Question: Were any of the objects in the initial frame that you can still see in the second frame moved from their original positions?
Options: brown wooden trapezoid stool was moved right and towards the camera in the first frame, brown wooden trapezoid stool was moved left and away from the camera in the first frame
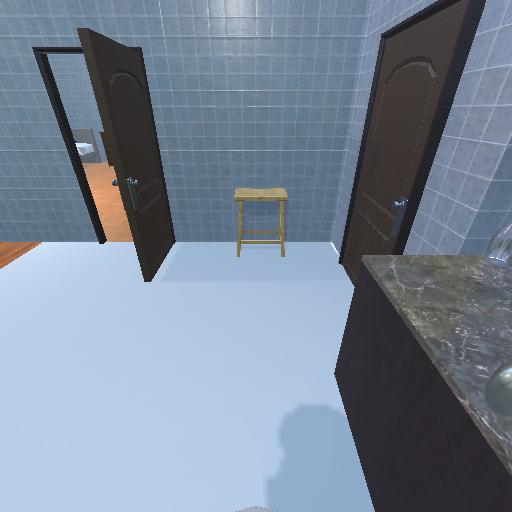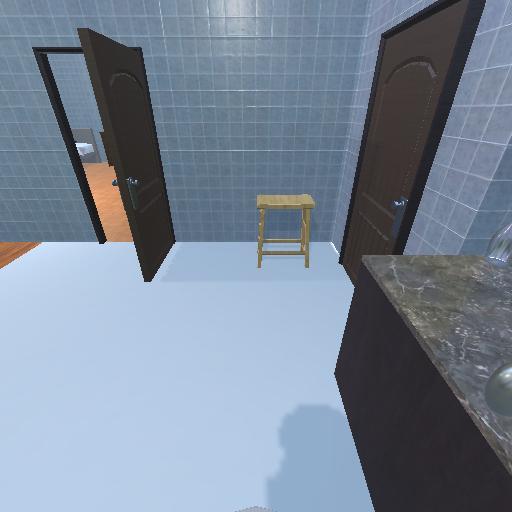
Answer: brown wooden trapezoid stool was moved right and towards the camera in the first frame